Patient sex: M
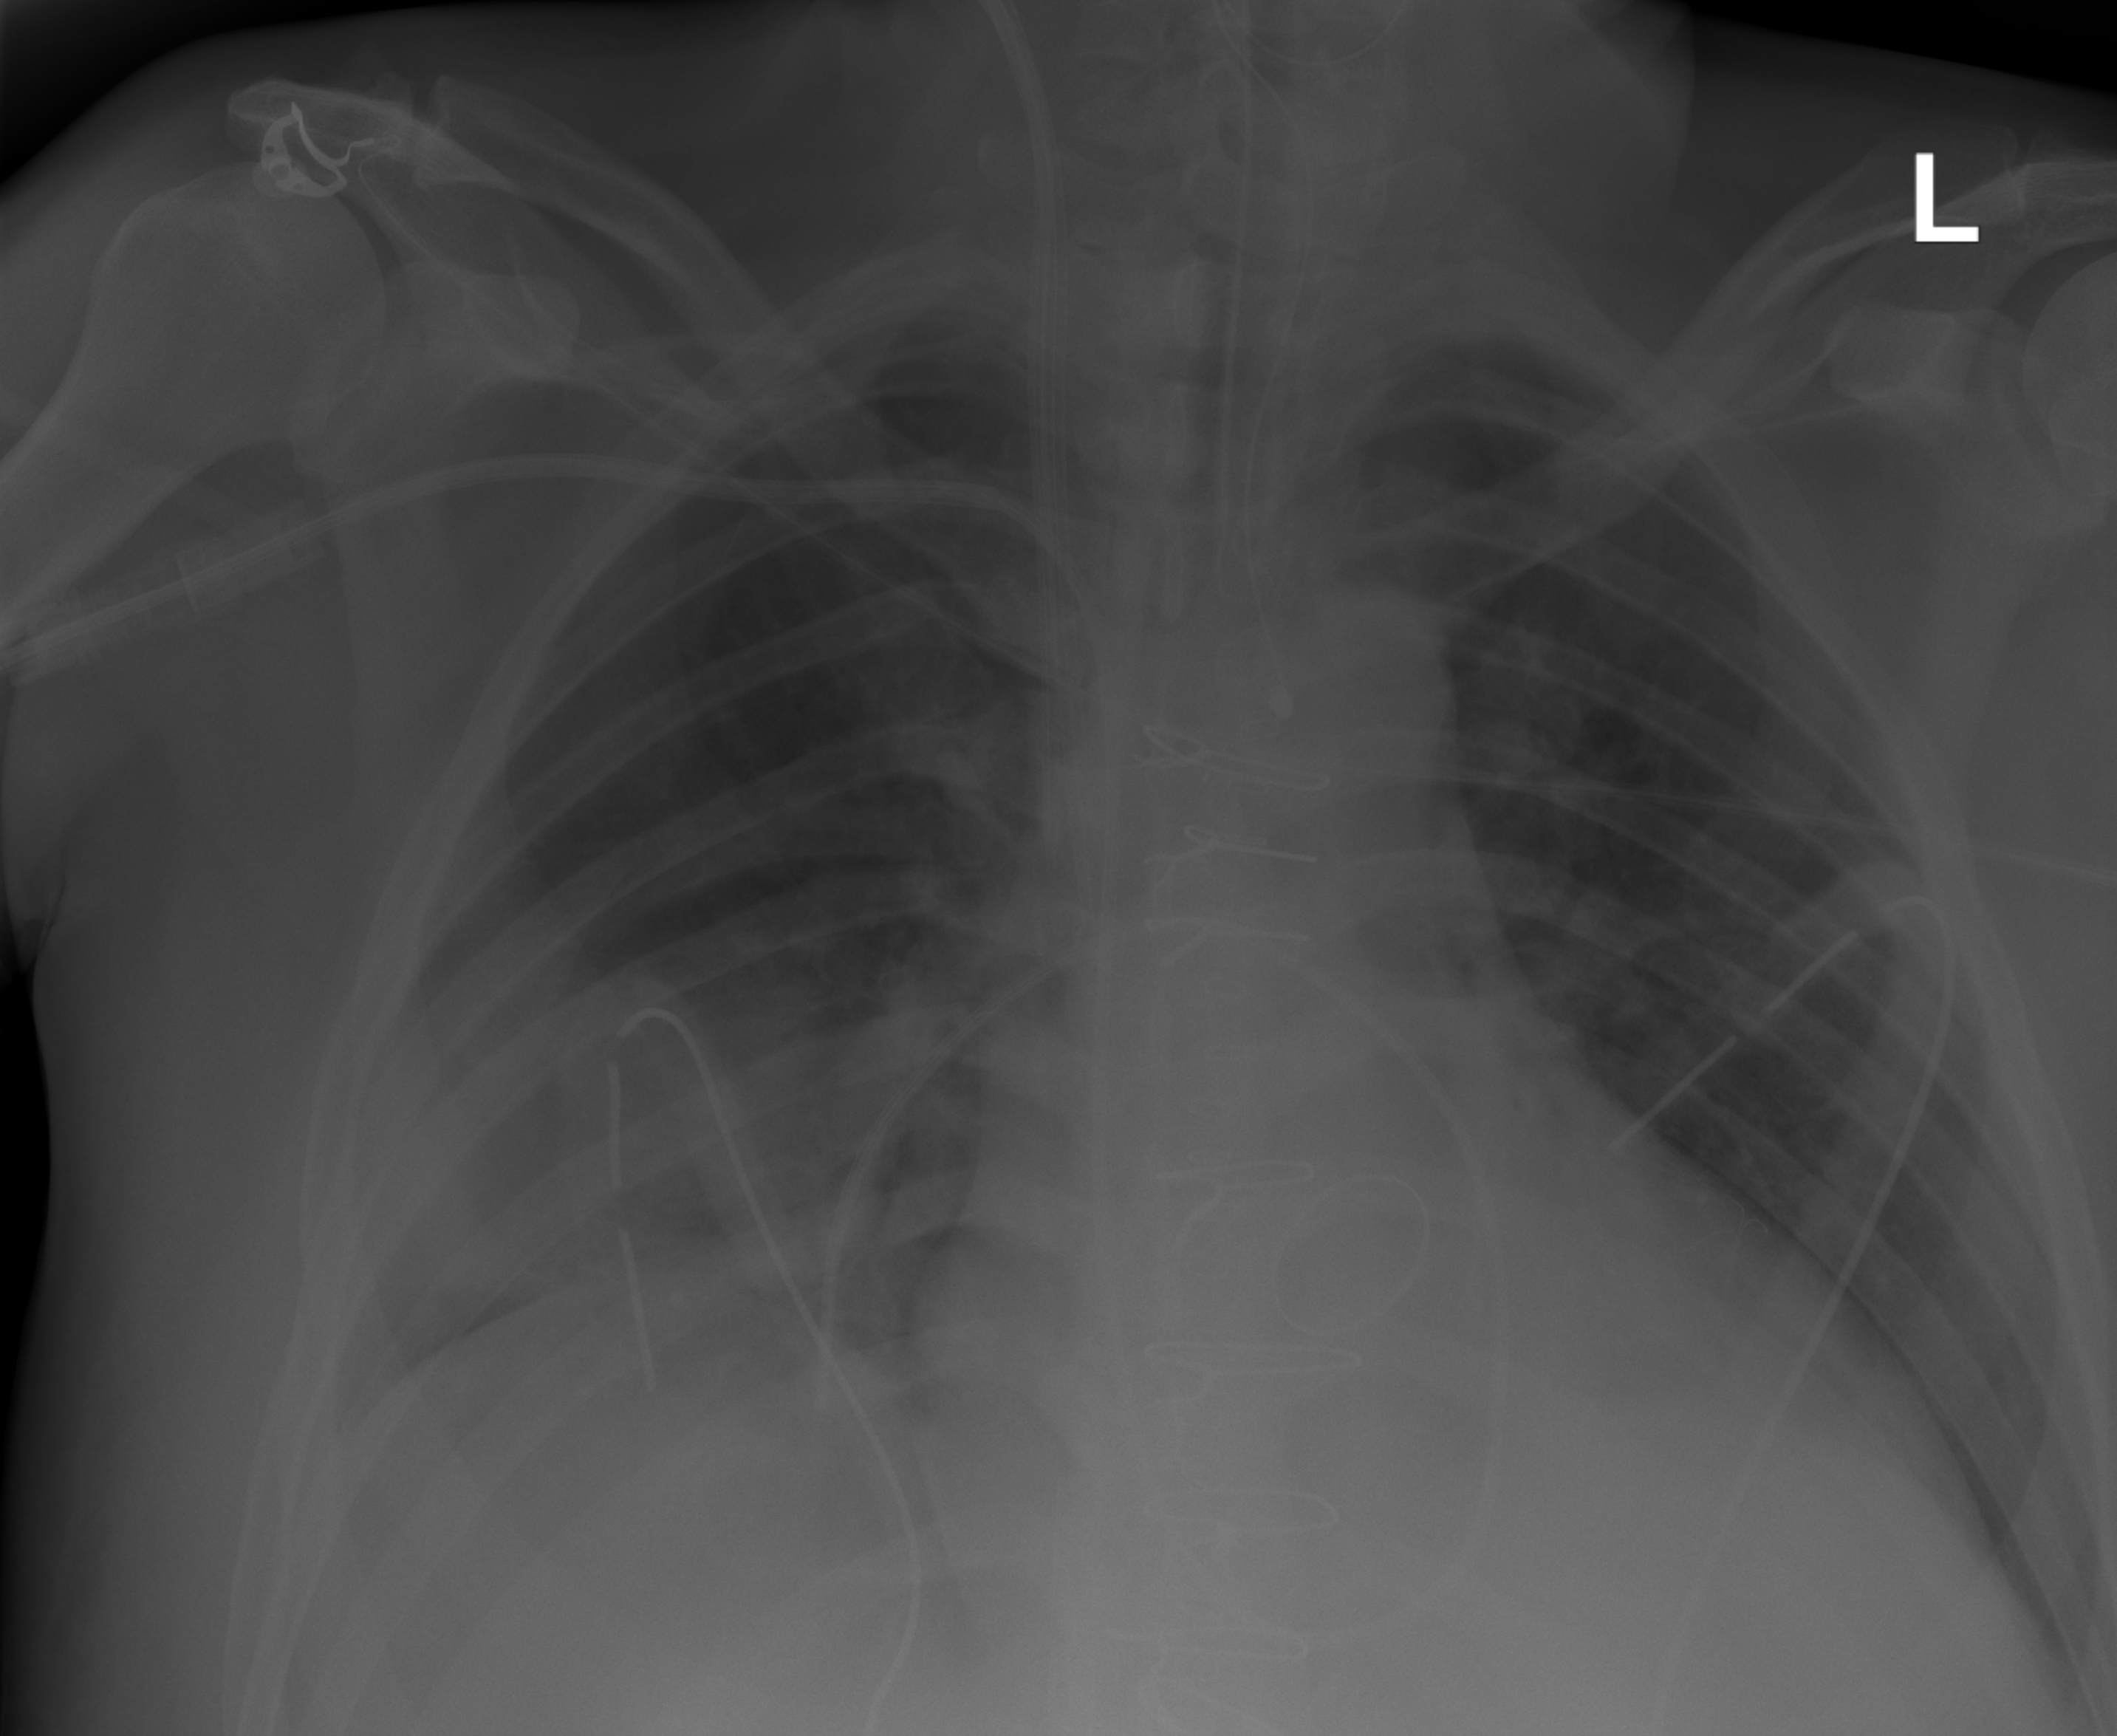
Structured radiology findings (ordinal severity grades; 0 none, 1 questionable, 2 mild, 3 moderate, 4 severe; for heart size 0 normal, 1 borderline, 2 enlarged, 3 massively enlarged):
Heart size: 2
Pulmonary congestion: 0
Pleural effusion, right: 0
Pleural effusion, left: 0
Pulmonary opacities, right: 0
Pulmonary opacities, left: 0
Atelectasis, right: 2
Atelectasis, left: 0